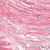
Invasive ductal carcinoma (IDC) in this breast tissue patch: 1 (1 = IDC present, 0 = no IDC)